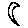
Label: moon